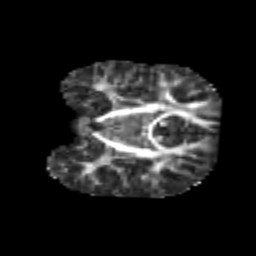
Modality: FA
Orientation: coronal
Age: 6
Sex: male
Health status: healthy